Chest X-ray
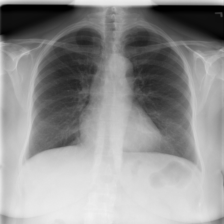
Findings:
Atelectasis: negative
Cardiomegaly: negative
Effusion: negative
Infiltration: positive
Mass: negative
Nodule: negative
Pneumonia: negative
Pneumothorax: negative
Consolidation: negative
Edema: negative
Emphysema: negative
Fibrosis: negative
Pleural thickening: negative
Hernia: negative